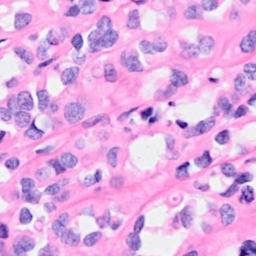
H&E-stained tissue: Breast